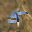
Label: 5